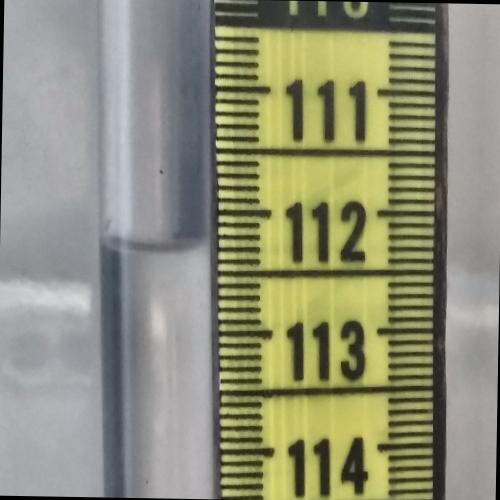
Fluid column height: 112.3 cm